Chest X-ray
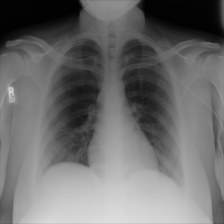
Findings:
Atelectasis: negative
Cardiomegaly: negative
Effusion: negative
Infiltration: negative
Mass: negative
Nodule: negative
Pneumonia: negative
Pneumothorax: negative
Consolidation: negative
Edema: negative
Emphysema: negative
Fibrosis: negative
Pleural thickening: negative
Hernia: negative